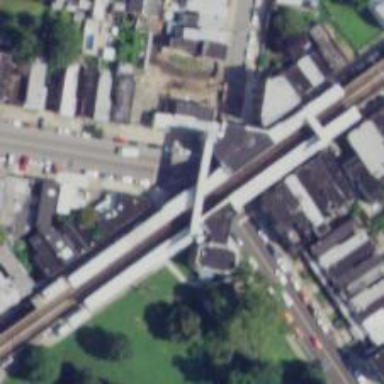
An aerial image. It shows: Footway bridge.